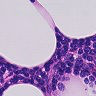
Metastatic tissue present: no